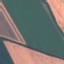
Land use / land cover: AnnualCrop